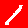
Digit: 1